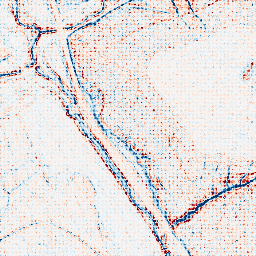
Category: edge_preserving
Decomposition family: anisotropic_diffusion
Decomposition parameters: iterations: 5
kappa: 100
gamma: 0.1
Upsampling method: sinc_blackman
Upsampling parameters: scale: 8
kernel_size: 8
Upsampling scale: 8